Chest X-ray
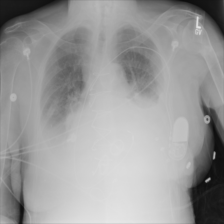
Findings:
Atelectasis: negative
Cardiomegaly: negative
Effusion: positive
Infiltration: negative
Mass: negative
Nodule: negative
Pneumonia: negative
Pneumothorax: negative
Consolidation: negative
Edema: negative
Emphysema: negative
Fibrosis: negative
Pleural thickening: negative
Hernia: negative